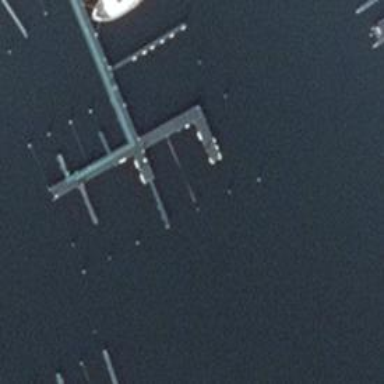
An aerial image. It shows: Man-made pier.